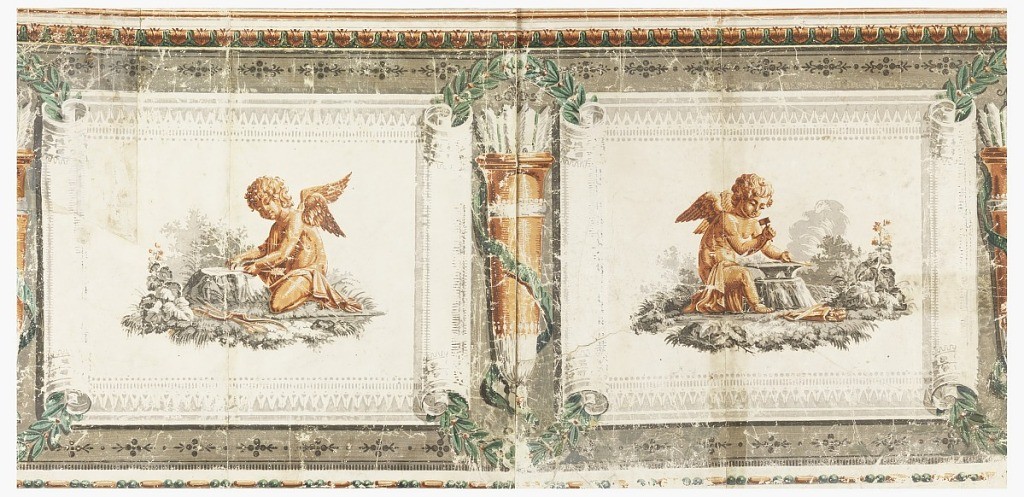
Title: Frieze
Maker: Jacquemart & Bénard, France
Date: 1810–20
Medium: Block-printed on handmade paper
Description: Horizontal portion of frieze printed on four joined sheets of paper, giving two units of a repeating design. Upon the center of a simulated scroll, partly unrolled, is an artisan cupid making arrows, in brown. Between the scrolls a quiver loaded with arrows, and green olive branches are above and below. Along the top and the bottom are simulated architectural moldings in brown and green.